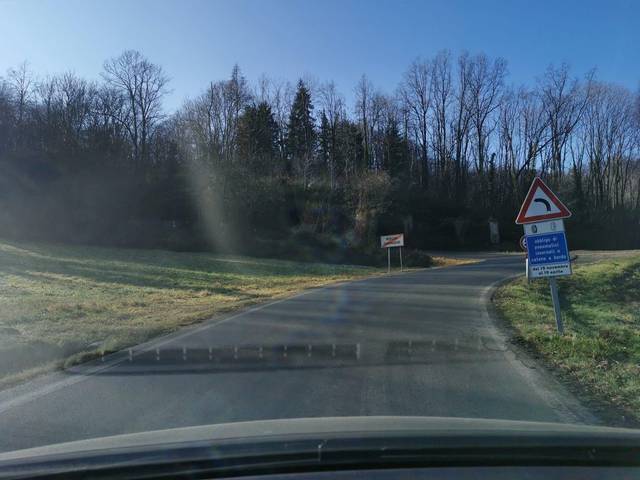
Region: Italy
Coordinates: 45.307, 7.577